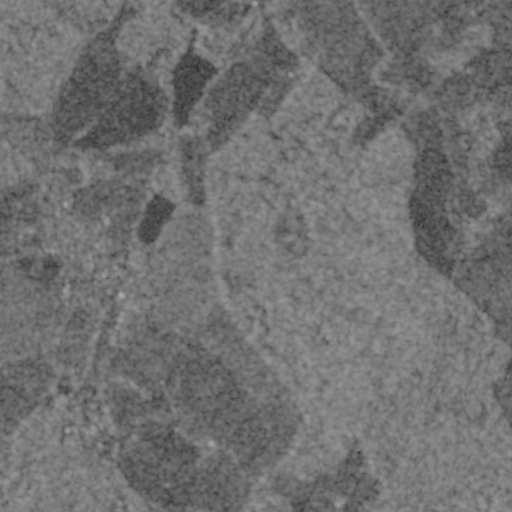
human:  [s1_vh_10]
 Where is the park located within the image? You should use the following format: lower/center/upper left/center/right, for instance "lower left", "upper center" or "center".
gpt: The park is located in the upper left of the image.
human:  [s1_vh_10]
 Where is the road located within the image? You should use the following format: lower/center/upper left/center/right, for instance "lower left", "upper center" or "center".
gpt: There is no road in the image.

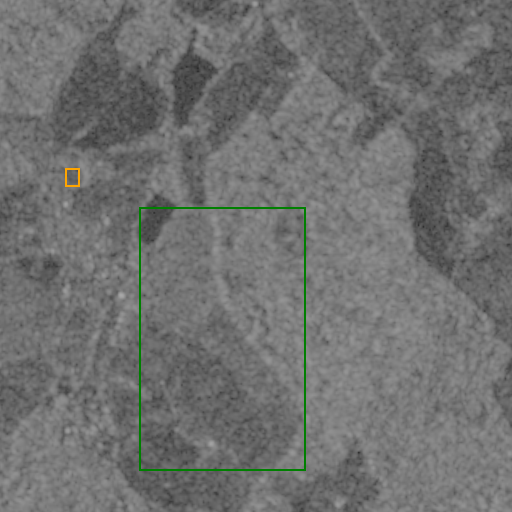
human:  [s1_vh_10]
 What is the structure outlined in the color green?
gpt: The structure outlined in green is a crop field.
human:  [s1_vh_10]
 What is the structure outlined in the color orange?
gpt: The structure outlined in orange is a park.
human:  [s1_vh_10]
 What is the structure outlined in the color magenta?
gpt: There is no magenta outline.